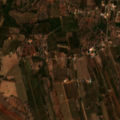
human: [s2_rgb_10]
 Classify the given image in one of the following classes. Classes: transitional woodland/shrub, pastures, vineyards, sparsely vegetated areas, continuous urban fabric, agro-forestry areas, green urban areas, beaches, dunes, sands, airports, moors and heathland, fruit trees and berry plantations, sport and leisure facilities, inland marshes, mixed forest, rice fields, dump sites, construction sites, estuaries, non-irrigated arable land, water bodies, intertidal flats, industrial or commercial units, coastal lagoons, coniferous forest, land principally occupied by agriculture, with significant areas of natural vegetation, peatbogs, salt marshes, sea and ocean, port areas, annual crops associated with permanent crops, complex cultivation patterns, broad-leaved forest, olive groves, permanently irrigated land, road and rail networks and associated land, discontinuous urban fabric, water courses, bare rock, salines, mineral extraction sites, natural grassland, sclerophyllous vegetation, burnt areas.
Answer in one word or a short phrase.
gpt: fruit trees and berry plantations, annual crops associated with permanent crops